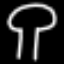
Label: mushroom